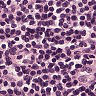
Metastatic tissue present: no